Field crop: maize
Growth stage: 2
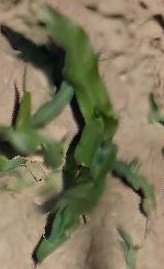
Species: maize